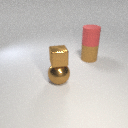
large brown rubber cylinder below large red rubber cylinder